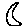
Label: moon